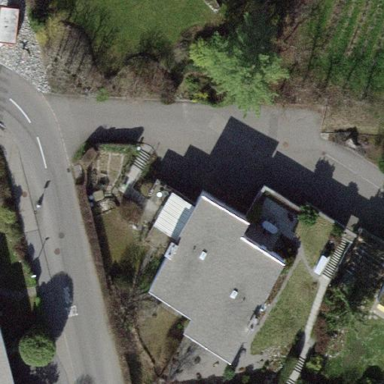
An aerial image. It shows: Semidetached house.